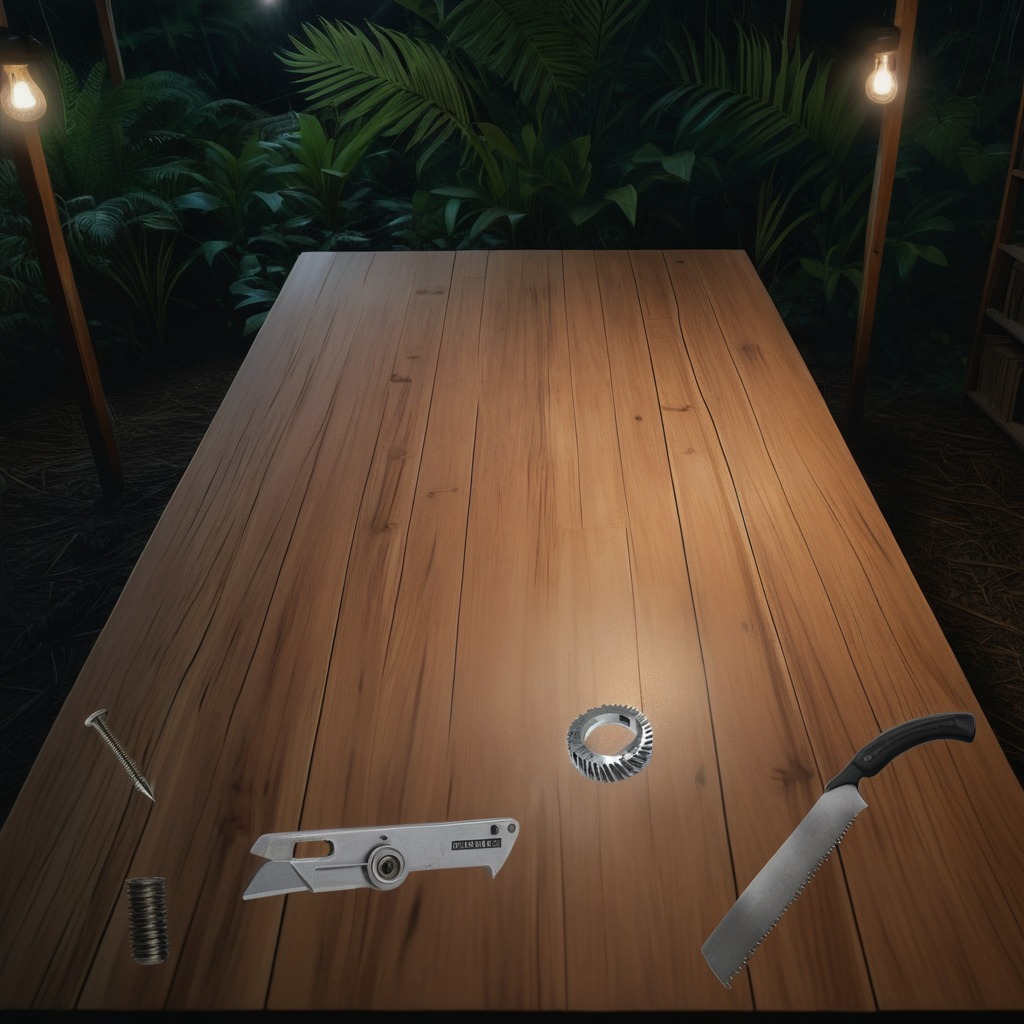
A steel gear with teeth, a utility knife, a metal machine screw, a coiled metal spring, and a handheld metal saw are lying on the wooden table.